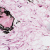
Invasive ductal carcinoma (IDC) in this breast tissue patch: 0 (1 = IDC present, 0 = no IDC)